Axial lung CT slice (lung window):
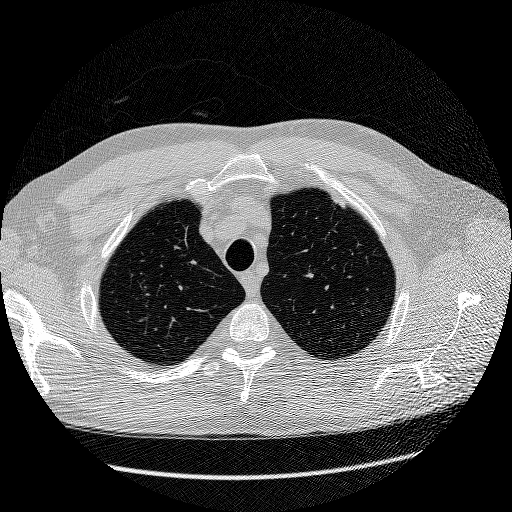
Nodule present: no